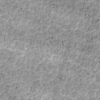
Label: not_dusty